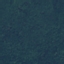
Land use / land cover class: Forest